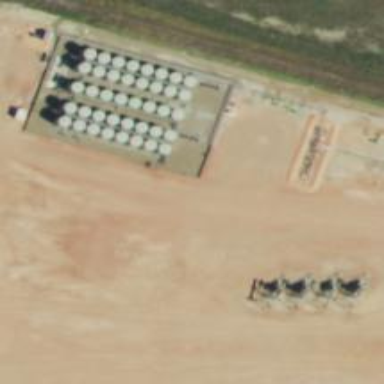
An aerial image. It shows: Storage tank that is man-made.